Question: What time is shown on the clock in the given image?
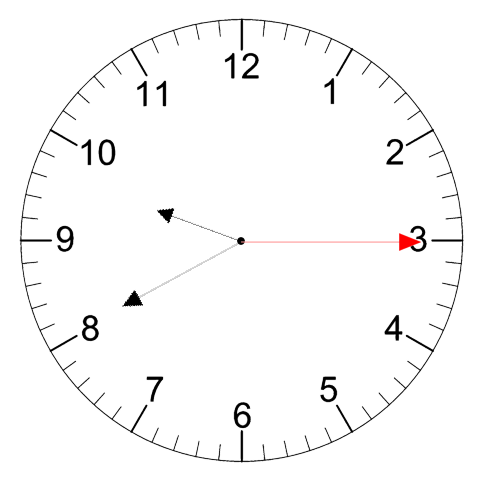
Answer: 09:40:15